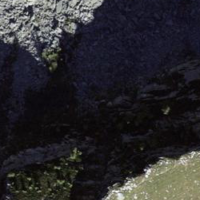
EUNIS habitat code: 48
Species observed at this site:
Arnica montana